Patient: sex M, age 26
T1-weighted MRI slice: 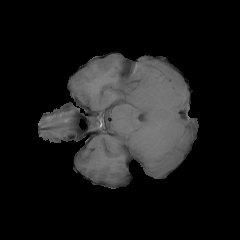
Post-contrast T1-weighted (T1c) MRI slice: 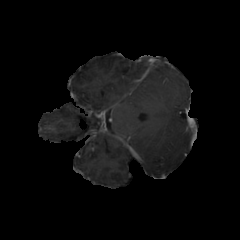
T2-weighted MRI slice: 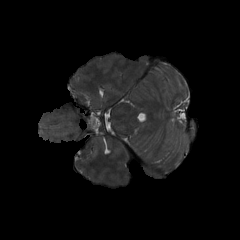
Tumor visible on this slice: no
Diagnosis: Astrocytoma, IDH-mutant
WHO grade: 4